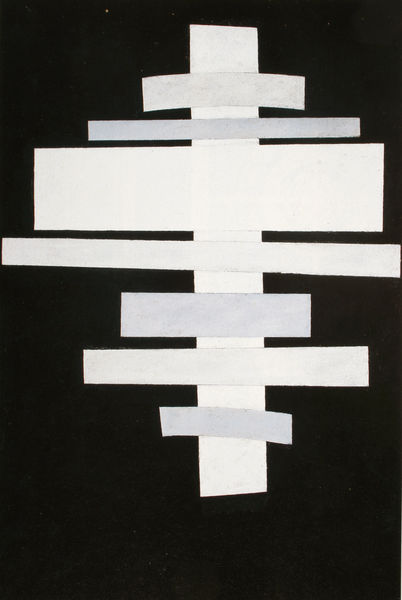
Titel: Suprematismus
Künstler: Ilja Tschaschnik
Standort: Moskau
Institution: Tretjakow-Galerie
Schlagwörter: blau, dunkel, gemälde, weiß, komposition, grau, hell, licht, nacht, schwarz, zeichnung, lang, stamm, kontrast, schräg, hellblau, papier, bogen, moderne, russland, abstrakt, modern, formen, töne, linien, blue, white, black, dark, dick, grey, zeitgenössisch, schmal, gerade, streifen, balken, liegend, dünn, collage, rechtecke, waage, zettel, kreuz, rechteck, parallel, pfahl, minimalistisch, kreuzung, symmetrisch, schwarz weiß, gebogen, punkt, quer, kurz, senkrecht, geometrisch, kreuze, tree, horizontal, sieben, waagerecht, light, narrow, breit, paper, bänder, black and white, grautöne, line, ungegenständlich, geometrie, vierecke, cross, photo, gekreuzt, längs, moderne kunst, abstract, avantgarde, russisch, schwaz, querbalken, rectangle, square, übereinander, symmetry, kruez, vertical, art, thinking, vertikal, geometric, mittig, rectangles, rechtwinklig, lines, shapes, crossing, geteilt, stripes, shade, cubism, space, waagrecht, wide, contrast, kleber, schwaqrz, surrealism, bones, suprematismus, klebestreifen, bold, lan, shape, überlappen, avangard, image, lonely, one, alone, bars, klebe, muster, negative, seven, hierarchy, ebalken, straight, scan, white lines, thick, abstract art, strip, length, strips, piece, cruciform, crossing lines, paper strips, tactangles, patterb, shape', crosspieces, #breit, wertikal, white paper strips, längst, kreuen